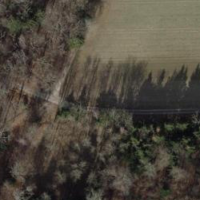
EUNIS habitat code: 41
Species observed at this site:
Pholidoptera griseoaptera